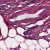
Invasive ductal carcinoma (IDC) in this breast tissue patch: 1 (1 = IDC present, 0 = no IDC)